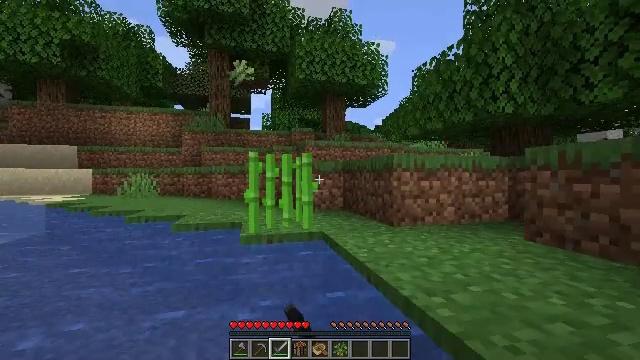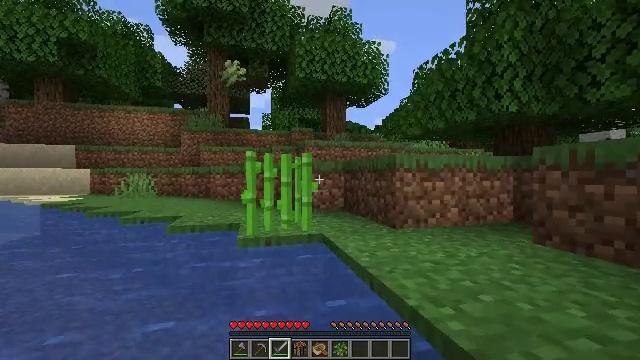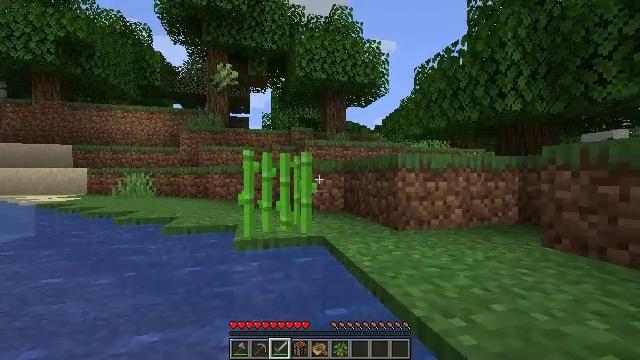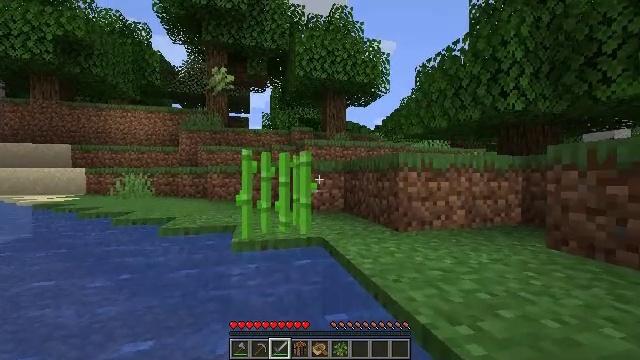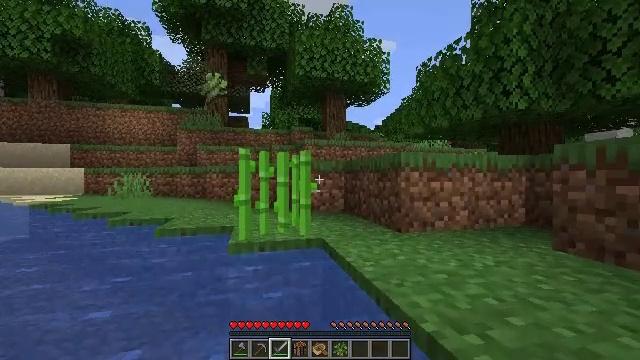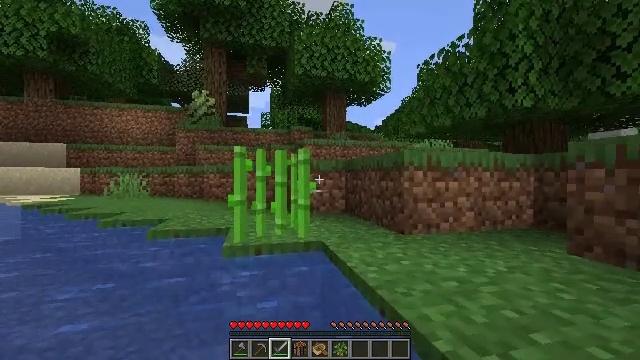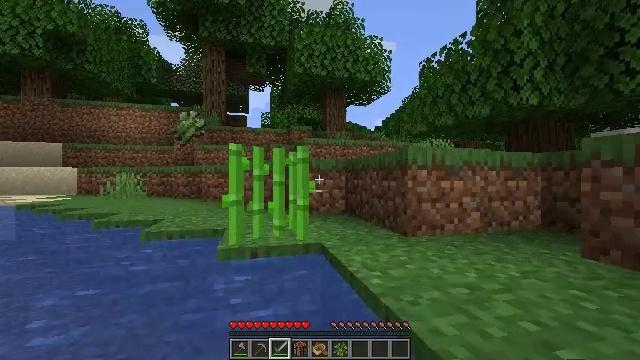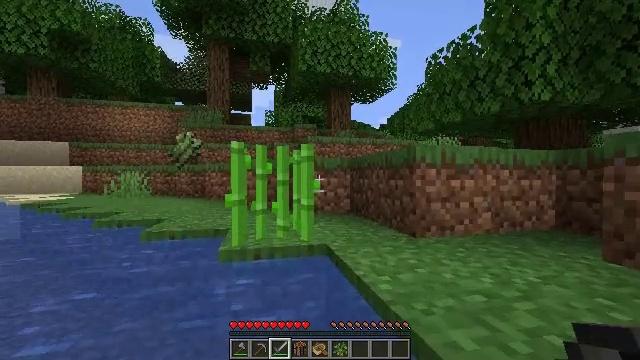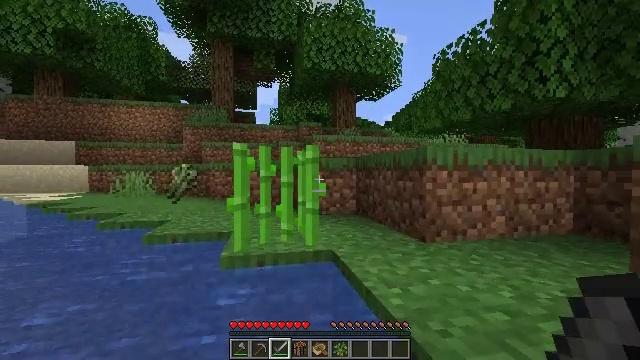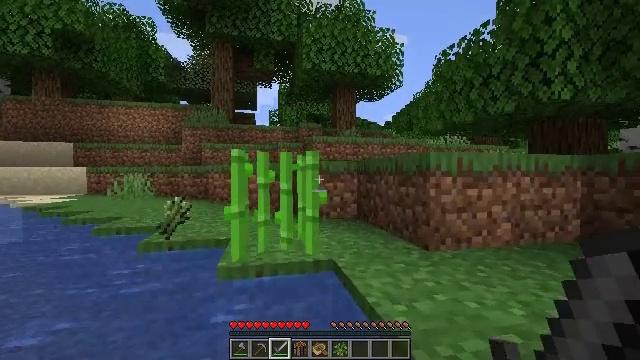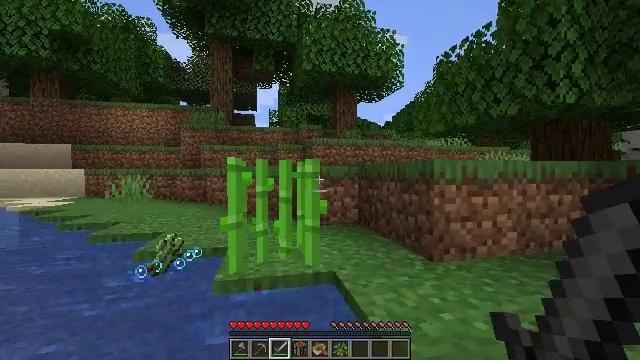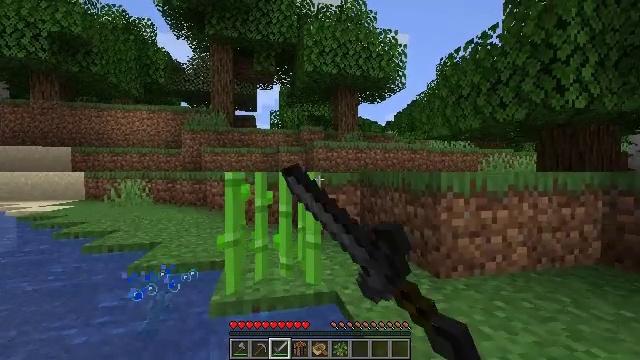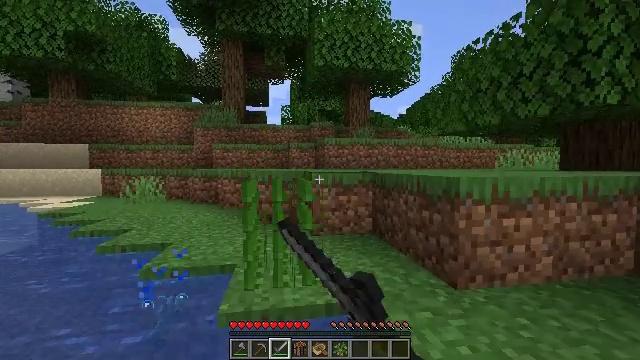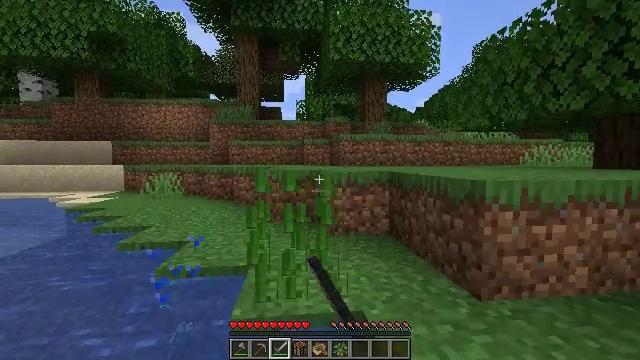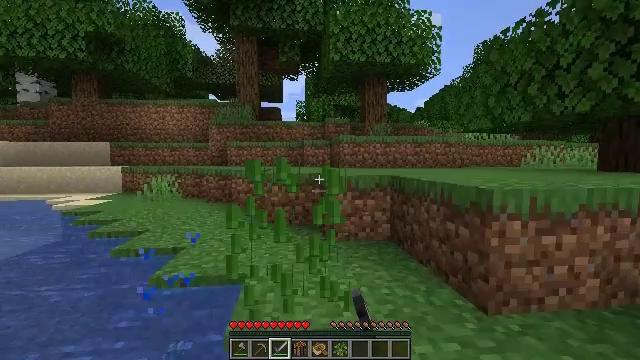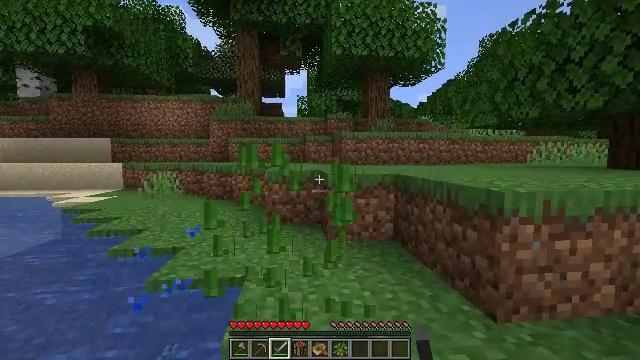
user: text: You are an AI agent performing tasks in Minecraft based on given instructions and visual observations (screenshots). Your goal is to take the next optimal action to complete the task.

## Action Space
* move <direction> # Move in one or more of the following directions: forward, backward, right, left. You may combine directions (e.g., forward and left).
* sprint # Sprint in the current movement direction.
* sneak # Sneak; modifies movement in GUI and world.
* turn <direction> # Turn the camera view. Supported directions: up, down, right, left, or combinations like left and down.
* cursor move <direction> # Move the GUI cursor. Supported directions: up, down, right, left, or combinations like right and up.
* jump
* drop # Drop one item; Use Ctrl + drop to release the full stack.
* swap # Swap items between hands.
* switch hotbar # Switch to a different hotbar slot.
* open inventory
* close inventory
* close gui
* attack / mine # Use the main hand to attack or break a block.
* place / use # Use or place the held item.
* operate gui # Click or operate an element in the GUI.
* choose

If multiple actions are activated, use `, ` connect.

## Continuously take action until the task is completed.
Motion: motion action
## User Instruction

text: Break the sugar cane.
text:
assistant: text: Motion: move forward, attack / mine
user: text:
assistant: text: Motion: move forward, attack / mine
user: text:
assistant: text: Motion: move forward, attack / mine
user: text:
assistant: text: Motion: move forward, attack / mine
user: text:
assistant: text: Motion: move forward
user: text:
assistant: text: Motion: move forward
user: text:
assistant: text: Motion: move forward, jump
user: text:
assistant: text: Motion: move forward, turn left, jump
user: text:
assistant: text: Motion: move forward, jump
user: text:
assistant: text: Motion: move forward, attack / mine, jump
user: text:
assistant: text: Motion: move forward, attack / mine, jump
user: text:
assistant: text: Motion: move forward, turn left and down, attack / mine
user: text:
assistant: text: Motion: move forward, turn left and down, attack / mine
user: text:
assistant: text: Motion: move forward, attack / mine
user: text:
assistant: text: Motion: move forward, turn down, attack / mine
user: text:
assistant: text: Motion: move forward, turn down, attack / mine
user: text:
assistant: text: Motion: attack / mine